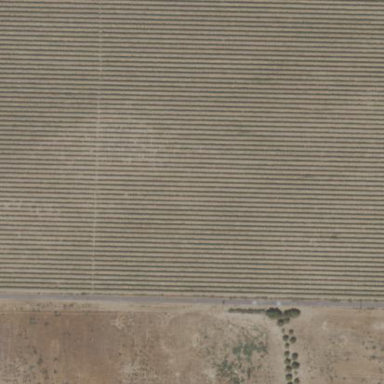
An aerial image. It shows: Vineyard.